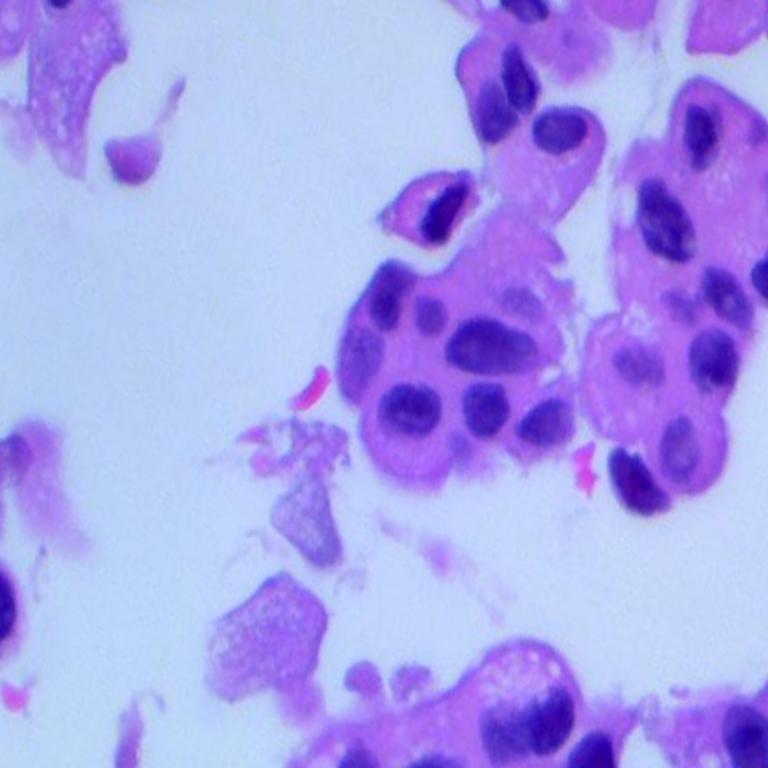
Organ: lung
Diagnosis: adenocarcinomas